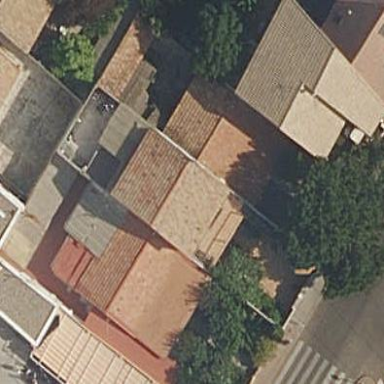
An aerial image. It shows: Terrace building.